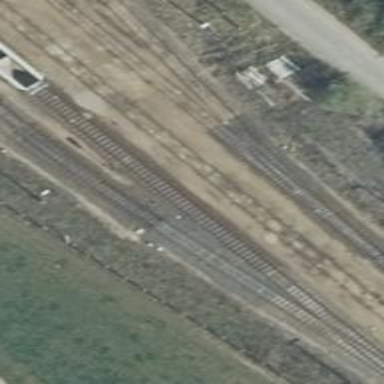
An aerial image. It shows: Railway switch with the turnout on the right side.